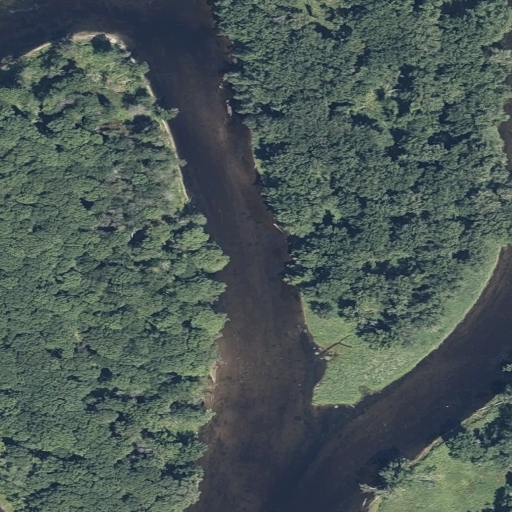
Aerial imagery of island in Maine named Horse Island containing deciduous forest, open water, woody wetlands, herbaceous wetlands, mixed forest, and grassland